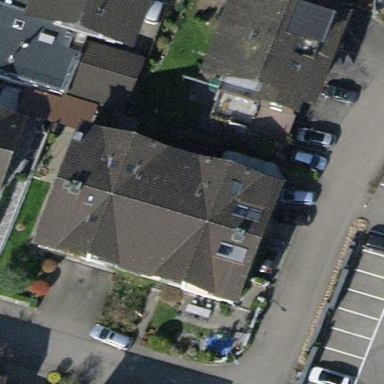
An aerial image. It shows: Semi-detached house.